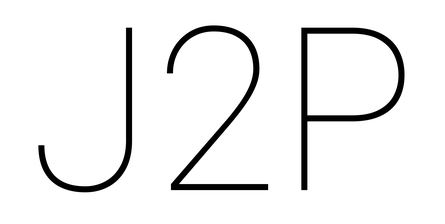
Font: Roboto_Thin